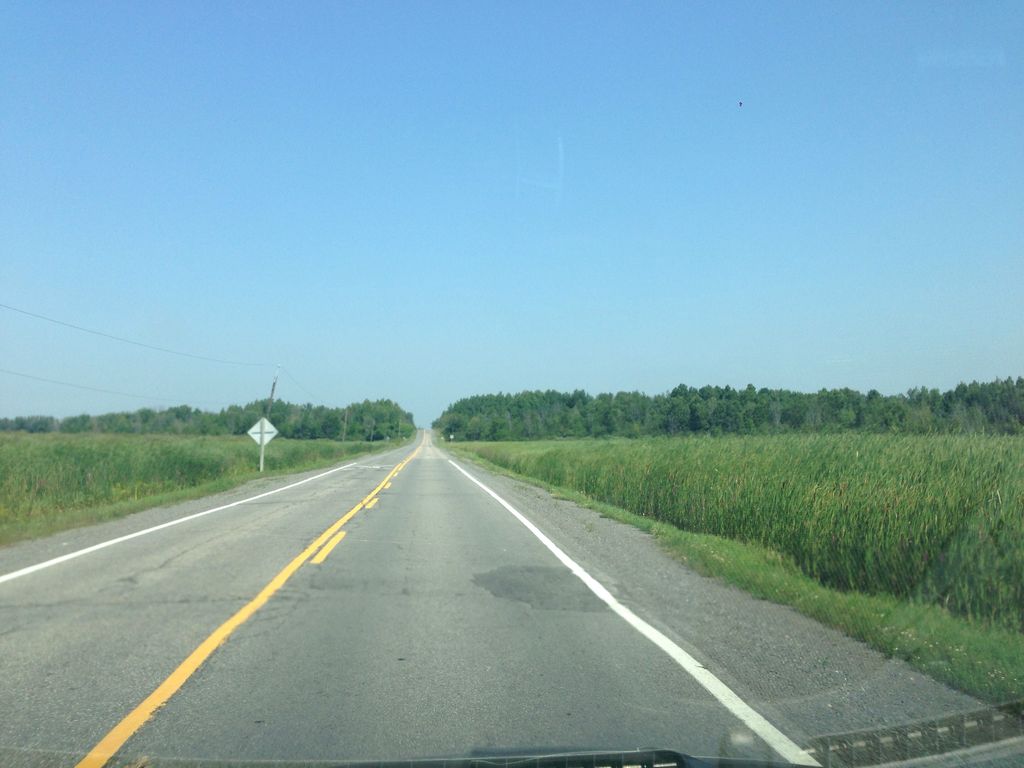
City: ottawa-gatineau